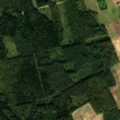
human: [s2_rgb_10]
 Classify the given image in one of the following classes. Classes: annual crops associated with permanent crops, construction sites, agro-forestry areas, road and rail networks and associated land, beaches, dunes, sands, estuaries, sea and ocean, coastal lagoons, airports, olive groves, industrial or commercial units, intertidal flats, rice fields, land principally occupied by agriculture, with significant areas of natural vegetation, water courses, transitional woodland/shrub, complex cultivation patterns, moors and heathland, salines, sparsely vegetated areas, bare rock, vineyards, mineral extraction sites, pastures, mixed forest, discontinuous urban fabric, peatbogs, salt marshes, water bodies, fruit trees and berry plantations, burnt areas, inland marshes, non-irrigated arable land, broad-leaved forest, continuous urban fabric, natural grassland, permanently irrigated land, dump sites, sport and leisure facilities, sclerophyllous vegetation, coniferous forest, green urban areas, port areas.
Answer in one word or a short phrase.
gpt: non-irrigated arable land, complex cultivation patterns, broad-leaved forest, mixed forest, transitional woodland/shrub